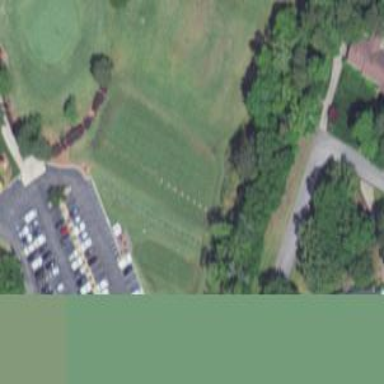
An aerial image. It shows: Golf tee on grassy land.